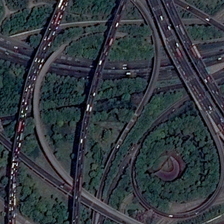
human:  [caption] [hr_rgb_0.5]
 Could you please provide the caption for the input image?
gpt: there are many cars running on the viaduct .

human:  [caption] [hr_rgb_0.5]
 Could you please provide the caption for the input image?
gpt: there are many tall trees planted around the viaduct .

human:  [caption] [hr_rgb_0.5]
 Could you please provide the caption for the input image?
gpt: there are many tall trees planted around the viaduct .

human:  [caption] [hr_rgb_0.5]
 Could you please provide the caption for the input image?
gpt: there are many cars running on the viaduct .

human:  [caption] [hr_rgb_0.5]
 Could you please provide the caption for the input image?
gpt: there are many tall trees planted around the viaduct .